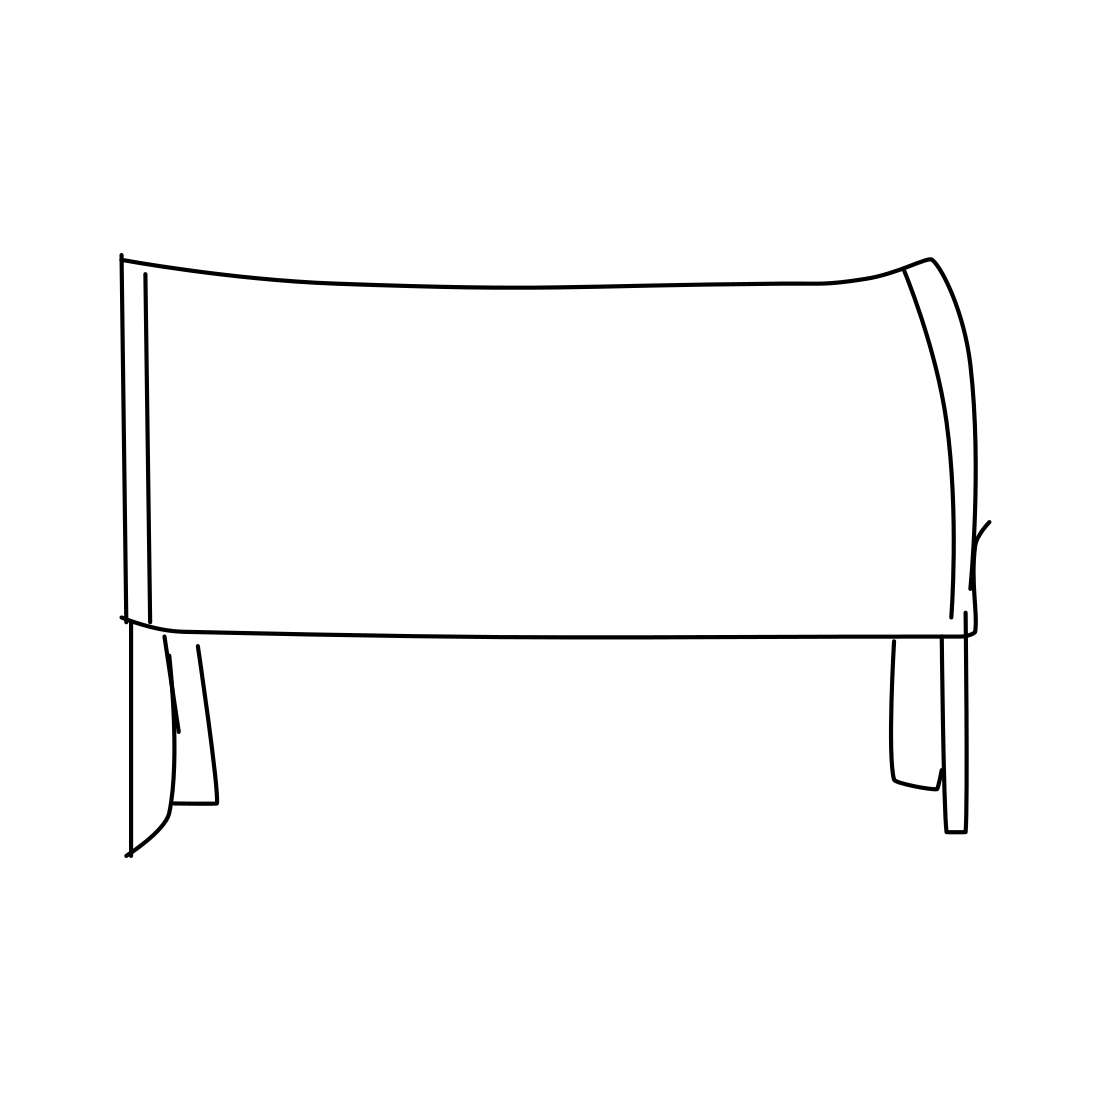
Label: bed